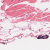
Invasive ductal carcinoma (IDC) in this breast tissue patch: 0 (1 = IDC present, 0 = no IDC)